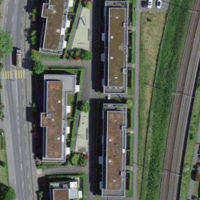
EUNIS habitat code: 57
Species observed at this site:
Prunella vulgaris